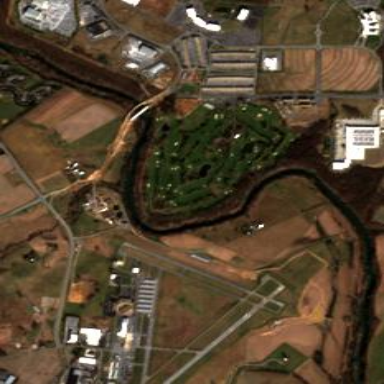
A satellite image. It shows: Golf course surrounded by greenery.